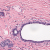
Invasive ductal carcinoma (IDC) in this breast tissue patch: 0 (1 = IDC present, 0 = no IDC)